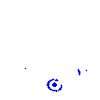
Particle: kaon